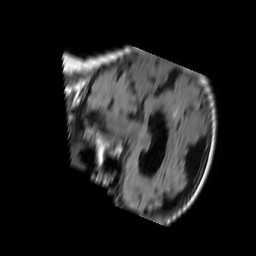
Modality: FLAIR
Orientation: sagittal
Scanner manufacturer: philips
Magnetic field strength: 1.5 T
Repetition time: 11 s
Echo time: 0.14 s